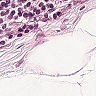
Metastatic tissue present: no